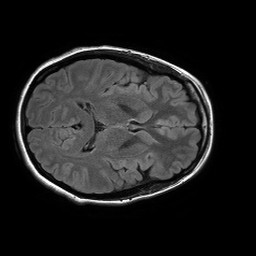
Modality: FLAIR
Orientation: axial
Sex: female
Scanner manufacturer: philips
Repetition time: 11 s
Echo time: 0.125 s